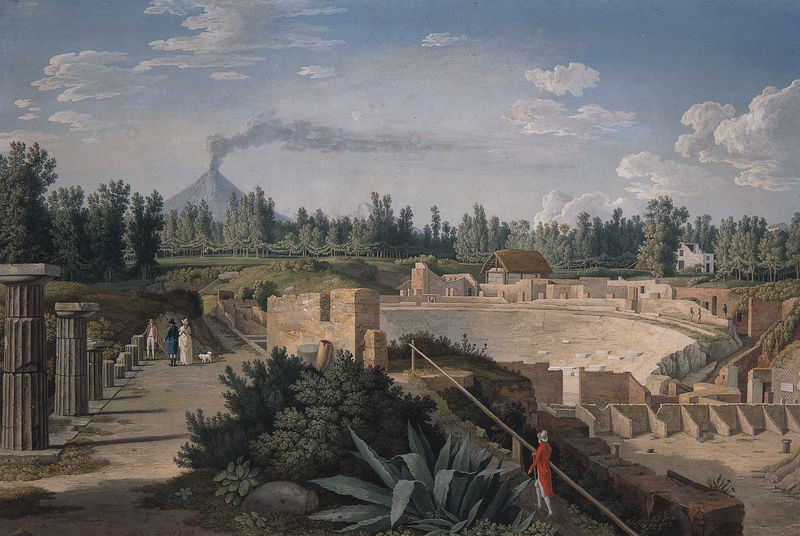
Titel: Das Theater in Pompeji
Künstler: Jacob Philipp Hackert
Standort: Weimar
Institution: Stiftung Weimarer Klassik, Museen, Wittumspalais
Schlagwörter: baum, berg, blau, blätter, gemälde, himmel, mann, schatten, weiß, wolken, aquarell, bäume, frauen, grün, landschaft, menschen, ocker, stadt, braun, bunt, frau, hut, licht, männer, schwarz, säule, säulen, zeichnung, blick, dach, haus, hund, park, rot, weg, beige, leute, malerei, architektur, stein, steine, bild, feld, hügel, natur, wind, büsche, gebüsch, hütte, qualm, rauch, sonne, mantel, realismus, pflanzen, theater, wald, rund, stock, kanneliert, zypressen, farbig, strand, italien, naturalismus, passanten, dorf, mauer, besucher, treppe, geländer, stufen, gehrock, exotisch, bucht, arena, fotorealismus, gang, reste, ruine, antike, gentleman, spaziergang, lava, vulkan, agaven, ruinen, kapitell, halbrund, römer, mauern, antik, wanderer, trepe, bauernhaus, griechenland, gärtner, agave, aloe vera, kakteen, kaktus, alle, tempel, museum, spaziergänger, mediterran, asche, bau, ausbruch, aufstieg, antique, römisch, pompeji, vesuv, vulkanausbruch, zinne, sizilien, arkanthus, miniaturen, neapel, pompei, archäologie, kolonade, kolonaden, saulen, touristen, pompeii, amphitheater, ausgrabung, säulenreste, staudamm, ausgrabungsstätte, ausgrabungen, säulentrommel, archeologie, landschaftz, vilkan, vedute, ruines, volcan, aetna, flanzen, mphitheater, 1890, landgasthaus, wanderre, säulentromeel, stachelpalme, römische ruinen